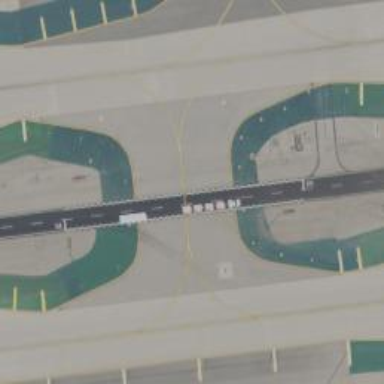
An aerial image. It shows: View of taxiway at the airport.